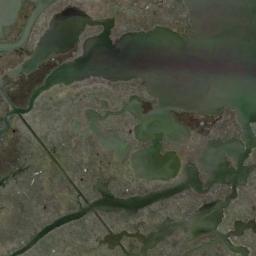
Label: wetland